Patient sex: M
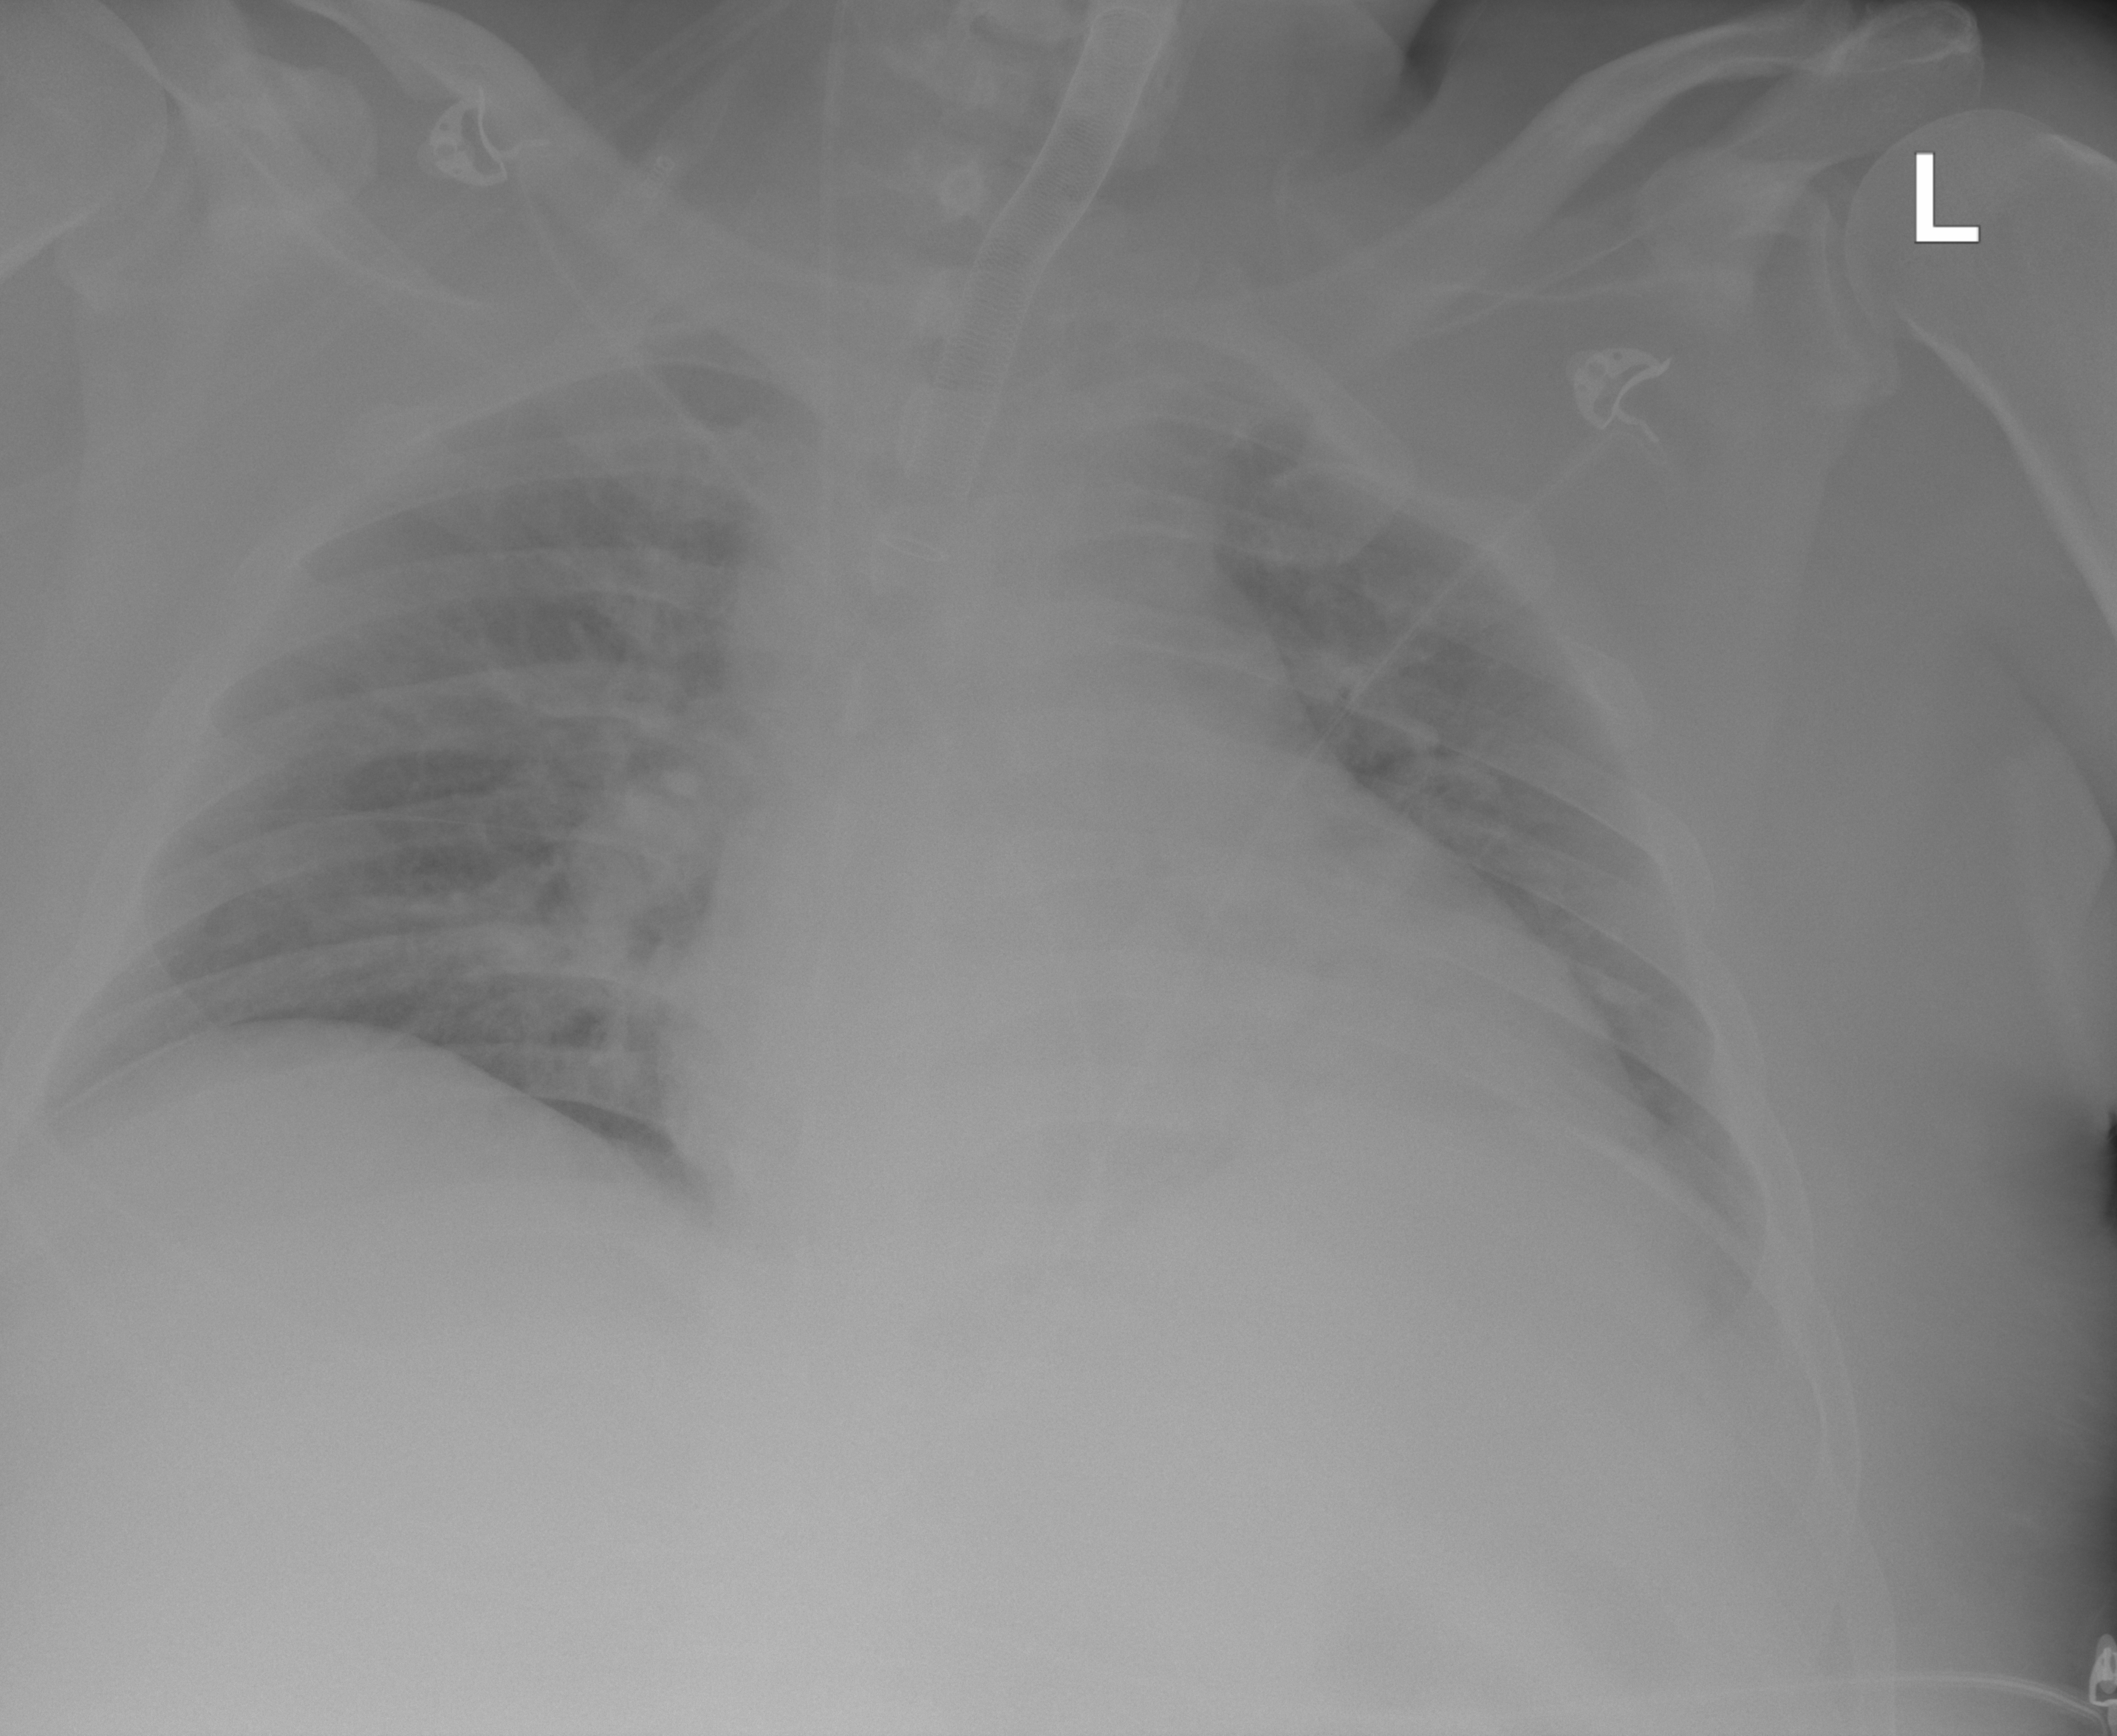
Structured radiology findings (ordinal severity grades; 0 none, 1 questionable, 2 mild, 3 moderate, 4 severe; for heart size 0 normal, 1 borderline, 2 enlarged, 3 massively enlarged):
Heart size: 2
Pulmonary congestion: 2
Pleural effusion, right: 0
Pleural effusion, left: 2
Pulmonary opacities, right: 0
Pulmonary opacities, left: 0
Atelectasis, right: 0
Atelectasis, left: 2